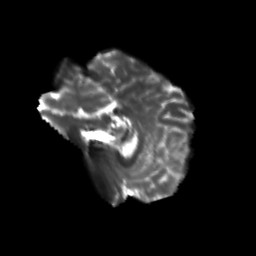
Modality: T2w
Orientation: sagittal
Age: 24
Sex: male
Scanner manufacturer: siemens
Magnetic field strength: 3 T
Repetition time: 3.5 s
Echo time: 0.104 s